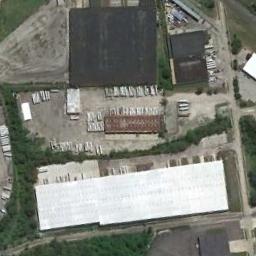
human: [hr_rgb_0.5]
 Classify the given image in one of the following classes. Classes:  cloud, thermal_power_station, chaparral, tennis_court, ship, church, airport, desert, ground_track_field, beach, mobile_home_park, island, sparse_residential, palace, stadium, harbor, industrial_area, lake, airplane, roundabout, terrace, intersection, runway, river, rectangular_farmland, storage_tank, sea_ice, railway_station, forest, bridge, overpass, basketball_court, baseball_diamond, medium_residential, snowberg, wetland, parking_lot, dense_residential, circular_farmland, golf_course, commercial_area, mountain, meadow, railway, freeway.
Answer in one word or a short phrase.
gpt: industrial_area